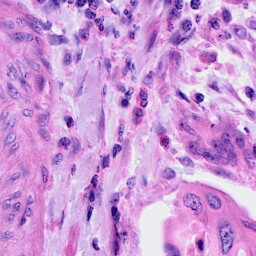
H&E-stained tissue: Cervix